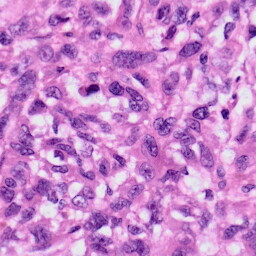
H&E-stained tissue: Skin